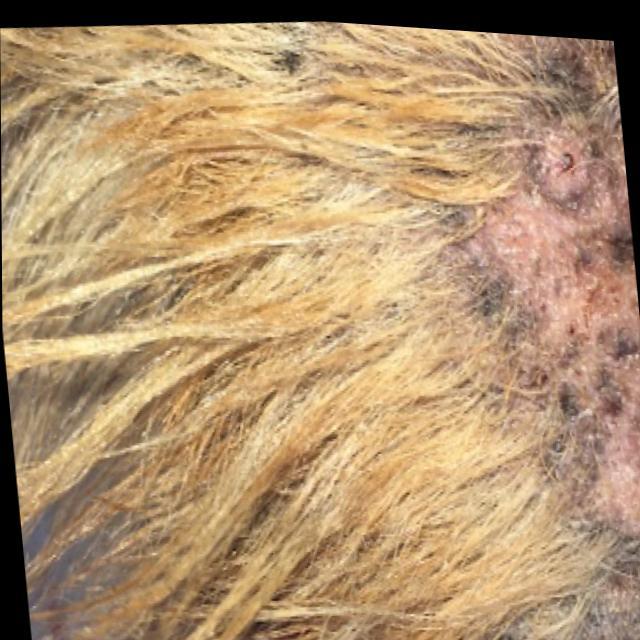
Canine demodicosis (Demodex mange) — caused by Demodex canis mites. Presents with alopecia, follicular papules, pustules, and comedones. Often localized on face and forelimbs.